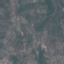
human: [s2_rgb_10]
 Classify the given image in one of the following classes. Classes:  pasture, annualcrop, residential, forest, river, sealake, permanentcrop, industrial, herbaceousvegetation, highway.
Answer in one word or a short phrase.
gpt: HerbaceousVegetation